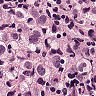
Metastatic tissue present: yes